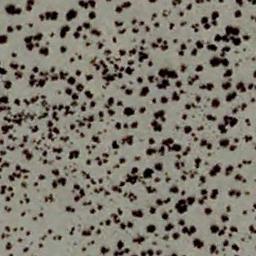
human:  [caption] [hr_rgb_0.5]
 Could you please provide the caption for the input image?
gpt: A lot of dense chaparrals grow in the desert .

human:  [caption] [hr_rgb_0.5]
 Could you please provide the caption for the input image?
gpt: Chaparral is evenly distributed on the sand .

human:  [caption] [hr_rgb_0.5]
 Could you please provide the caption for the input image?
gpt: There is a wood in this jungle .

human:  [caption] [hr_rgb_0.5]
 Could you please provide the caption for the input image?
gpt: The chaparral is consist of many bushes on the desert .

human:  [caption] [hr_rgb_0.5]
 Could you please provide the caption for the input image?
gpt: The chaparral is approximately evenly distributed .